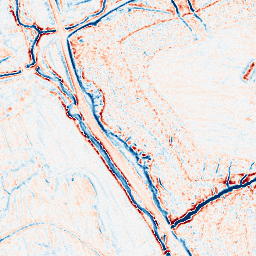
Category: edge_preserving
Decomposition family: bilateral
Decomposition parameters: d: 9
sigma_color: 25
sigma_space: 75
Upsampling method: quintic
Upsampling parameters: scale: 8
Upsampling scale: 8